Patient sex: M
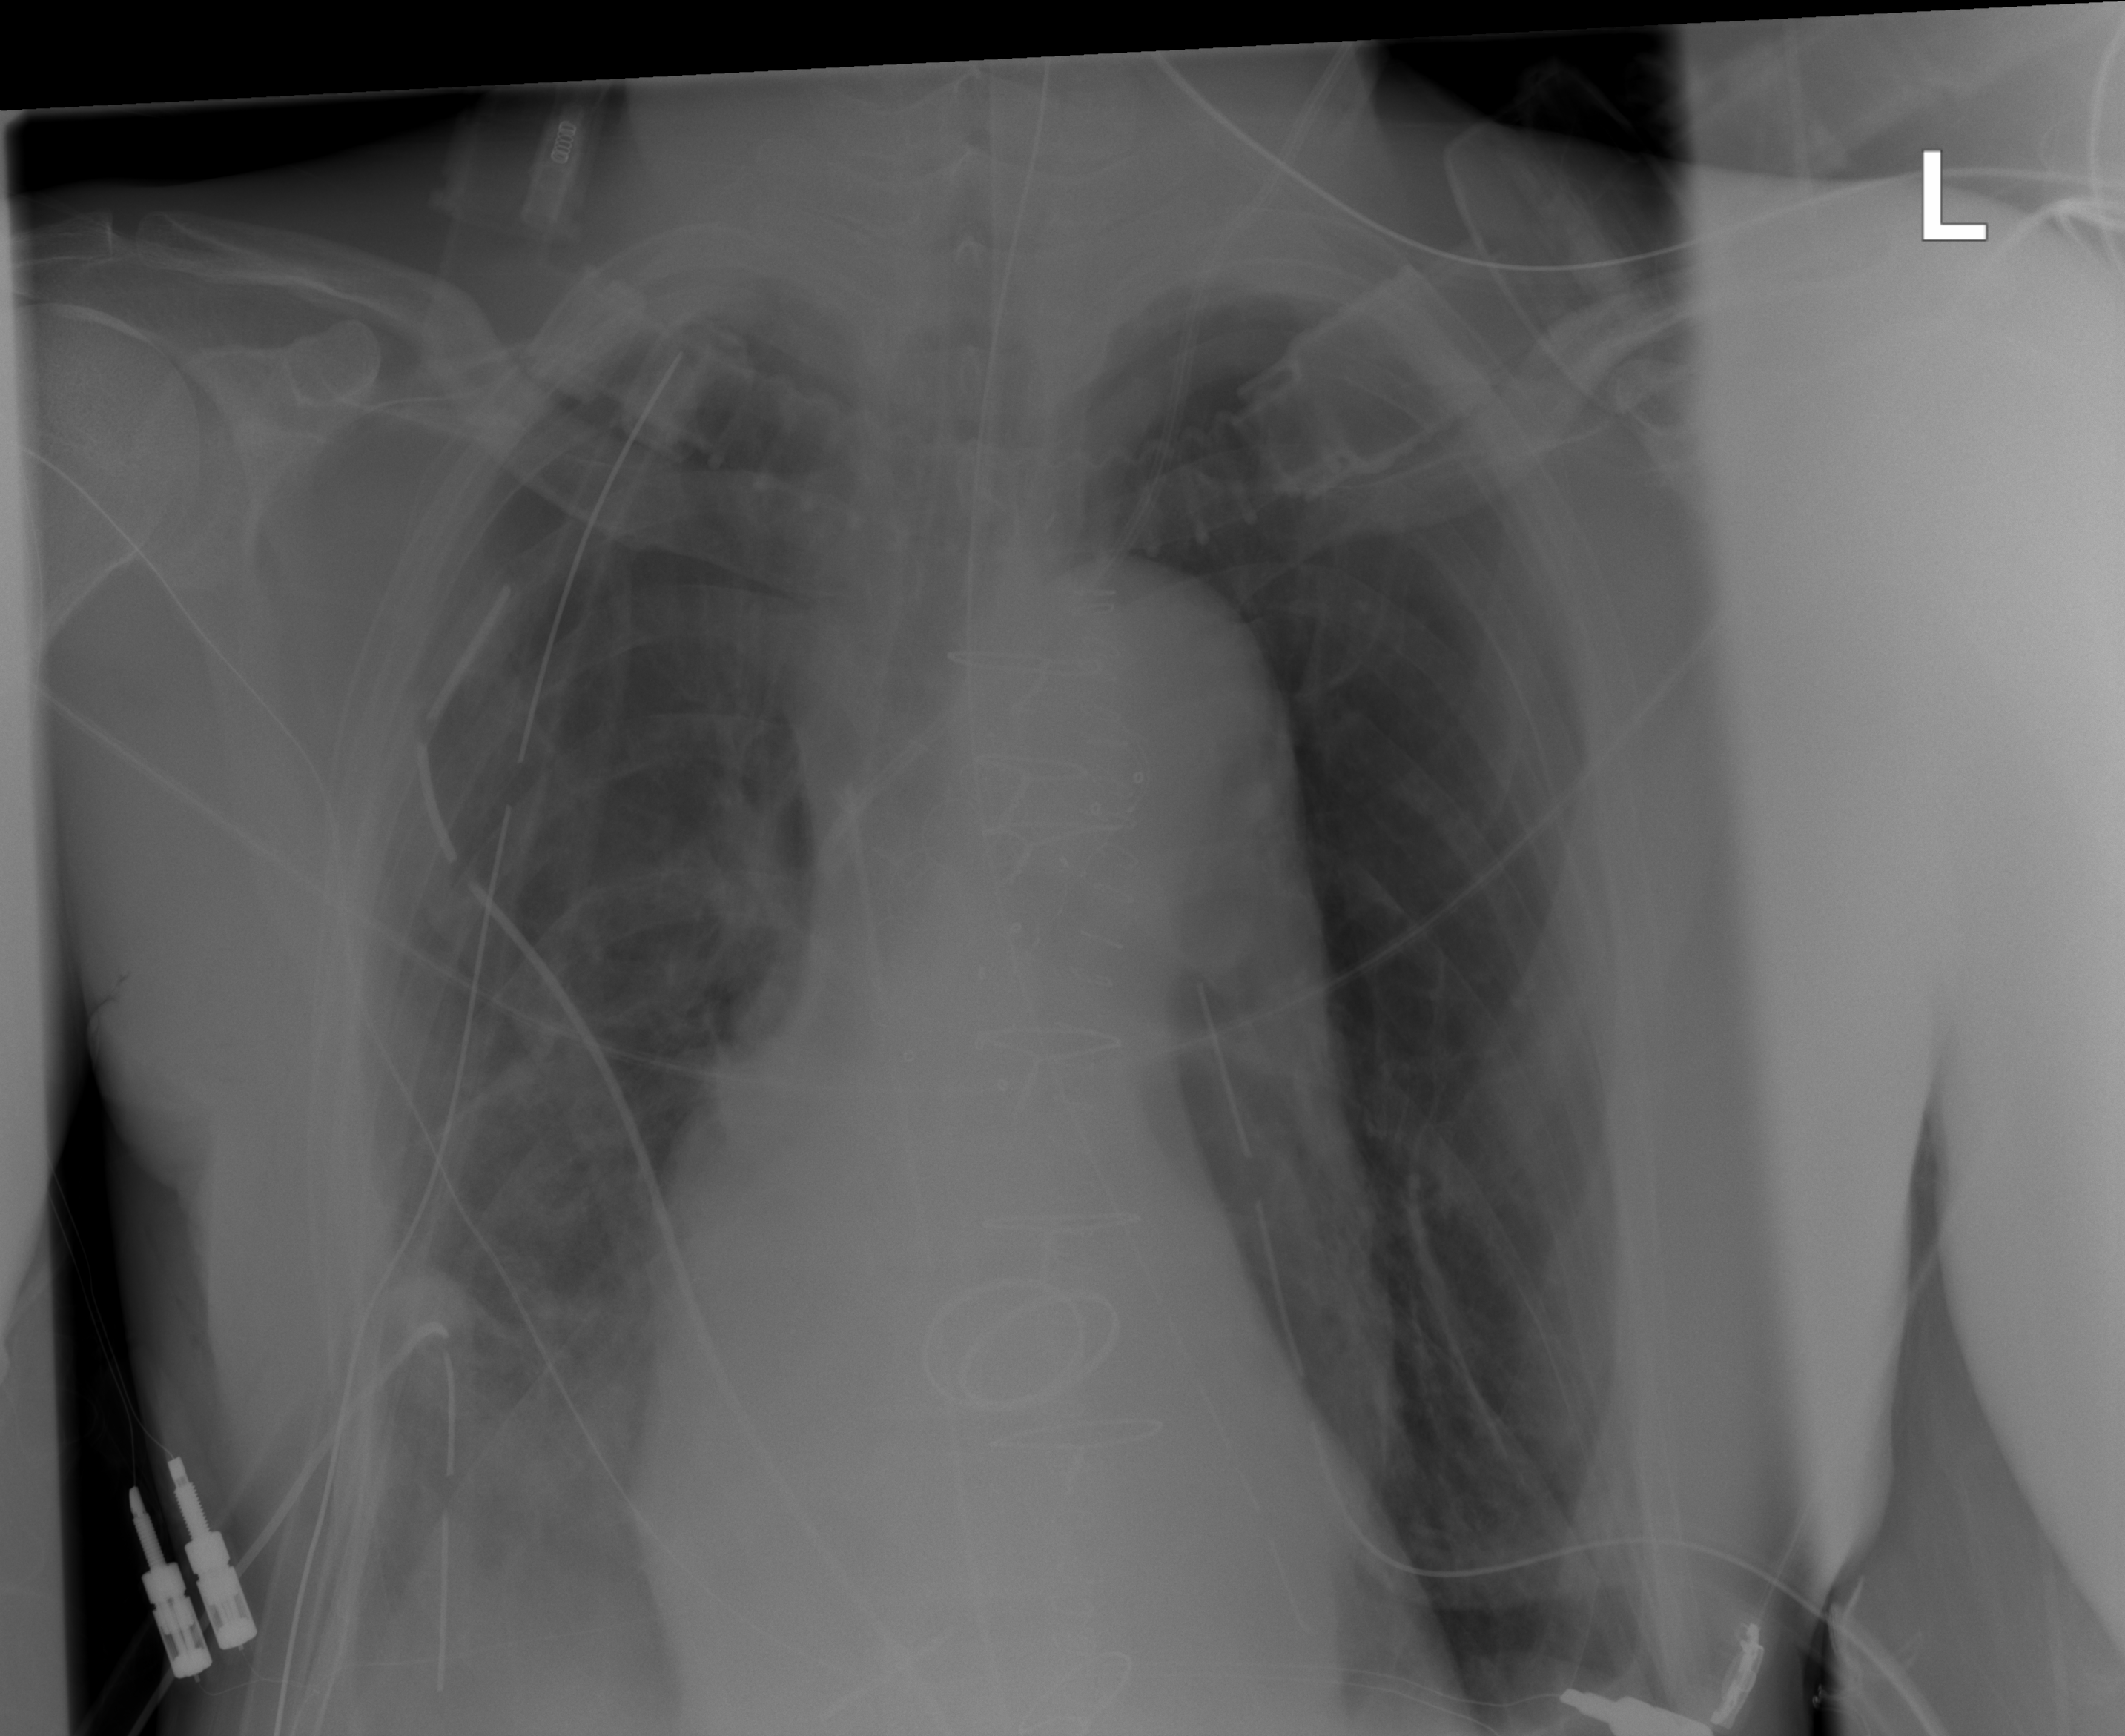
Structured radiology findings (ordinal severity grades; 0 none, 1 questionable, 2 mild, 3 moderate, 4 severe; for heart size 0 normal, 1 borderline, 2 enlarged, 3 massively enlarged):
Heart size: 0
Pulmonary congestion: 0
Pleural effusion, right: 1
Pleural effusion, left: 0
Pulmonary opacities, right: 0
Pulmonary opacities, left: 0
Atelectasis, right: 3
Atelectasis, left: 2